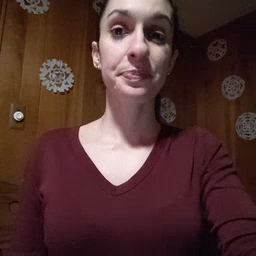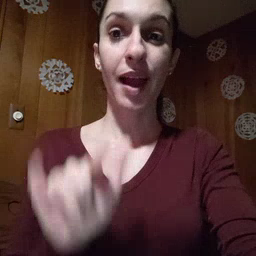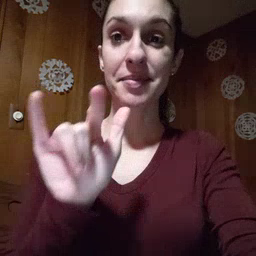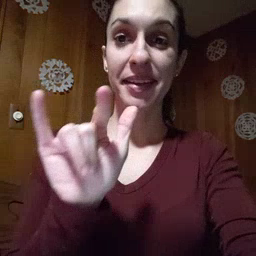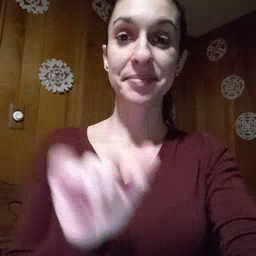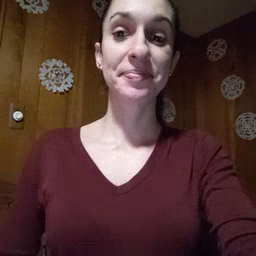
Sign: airplane